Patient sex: F
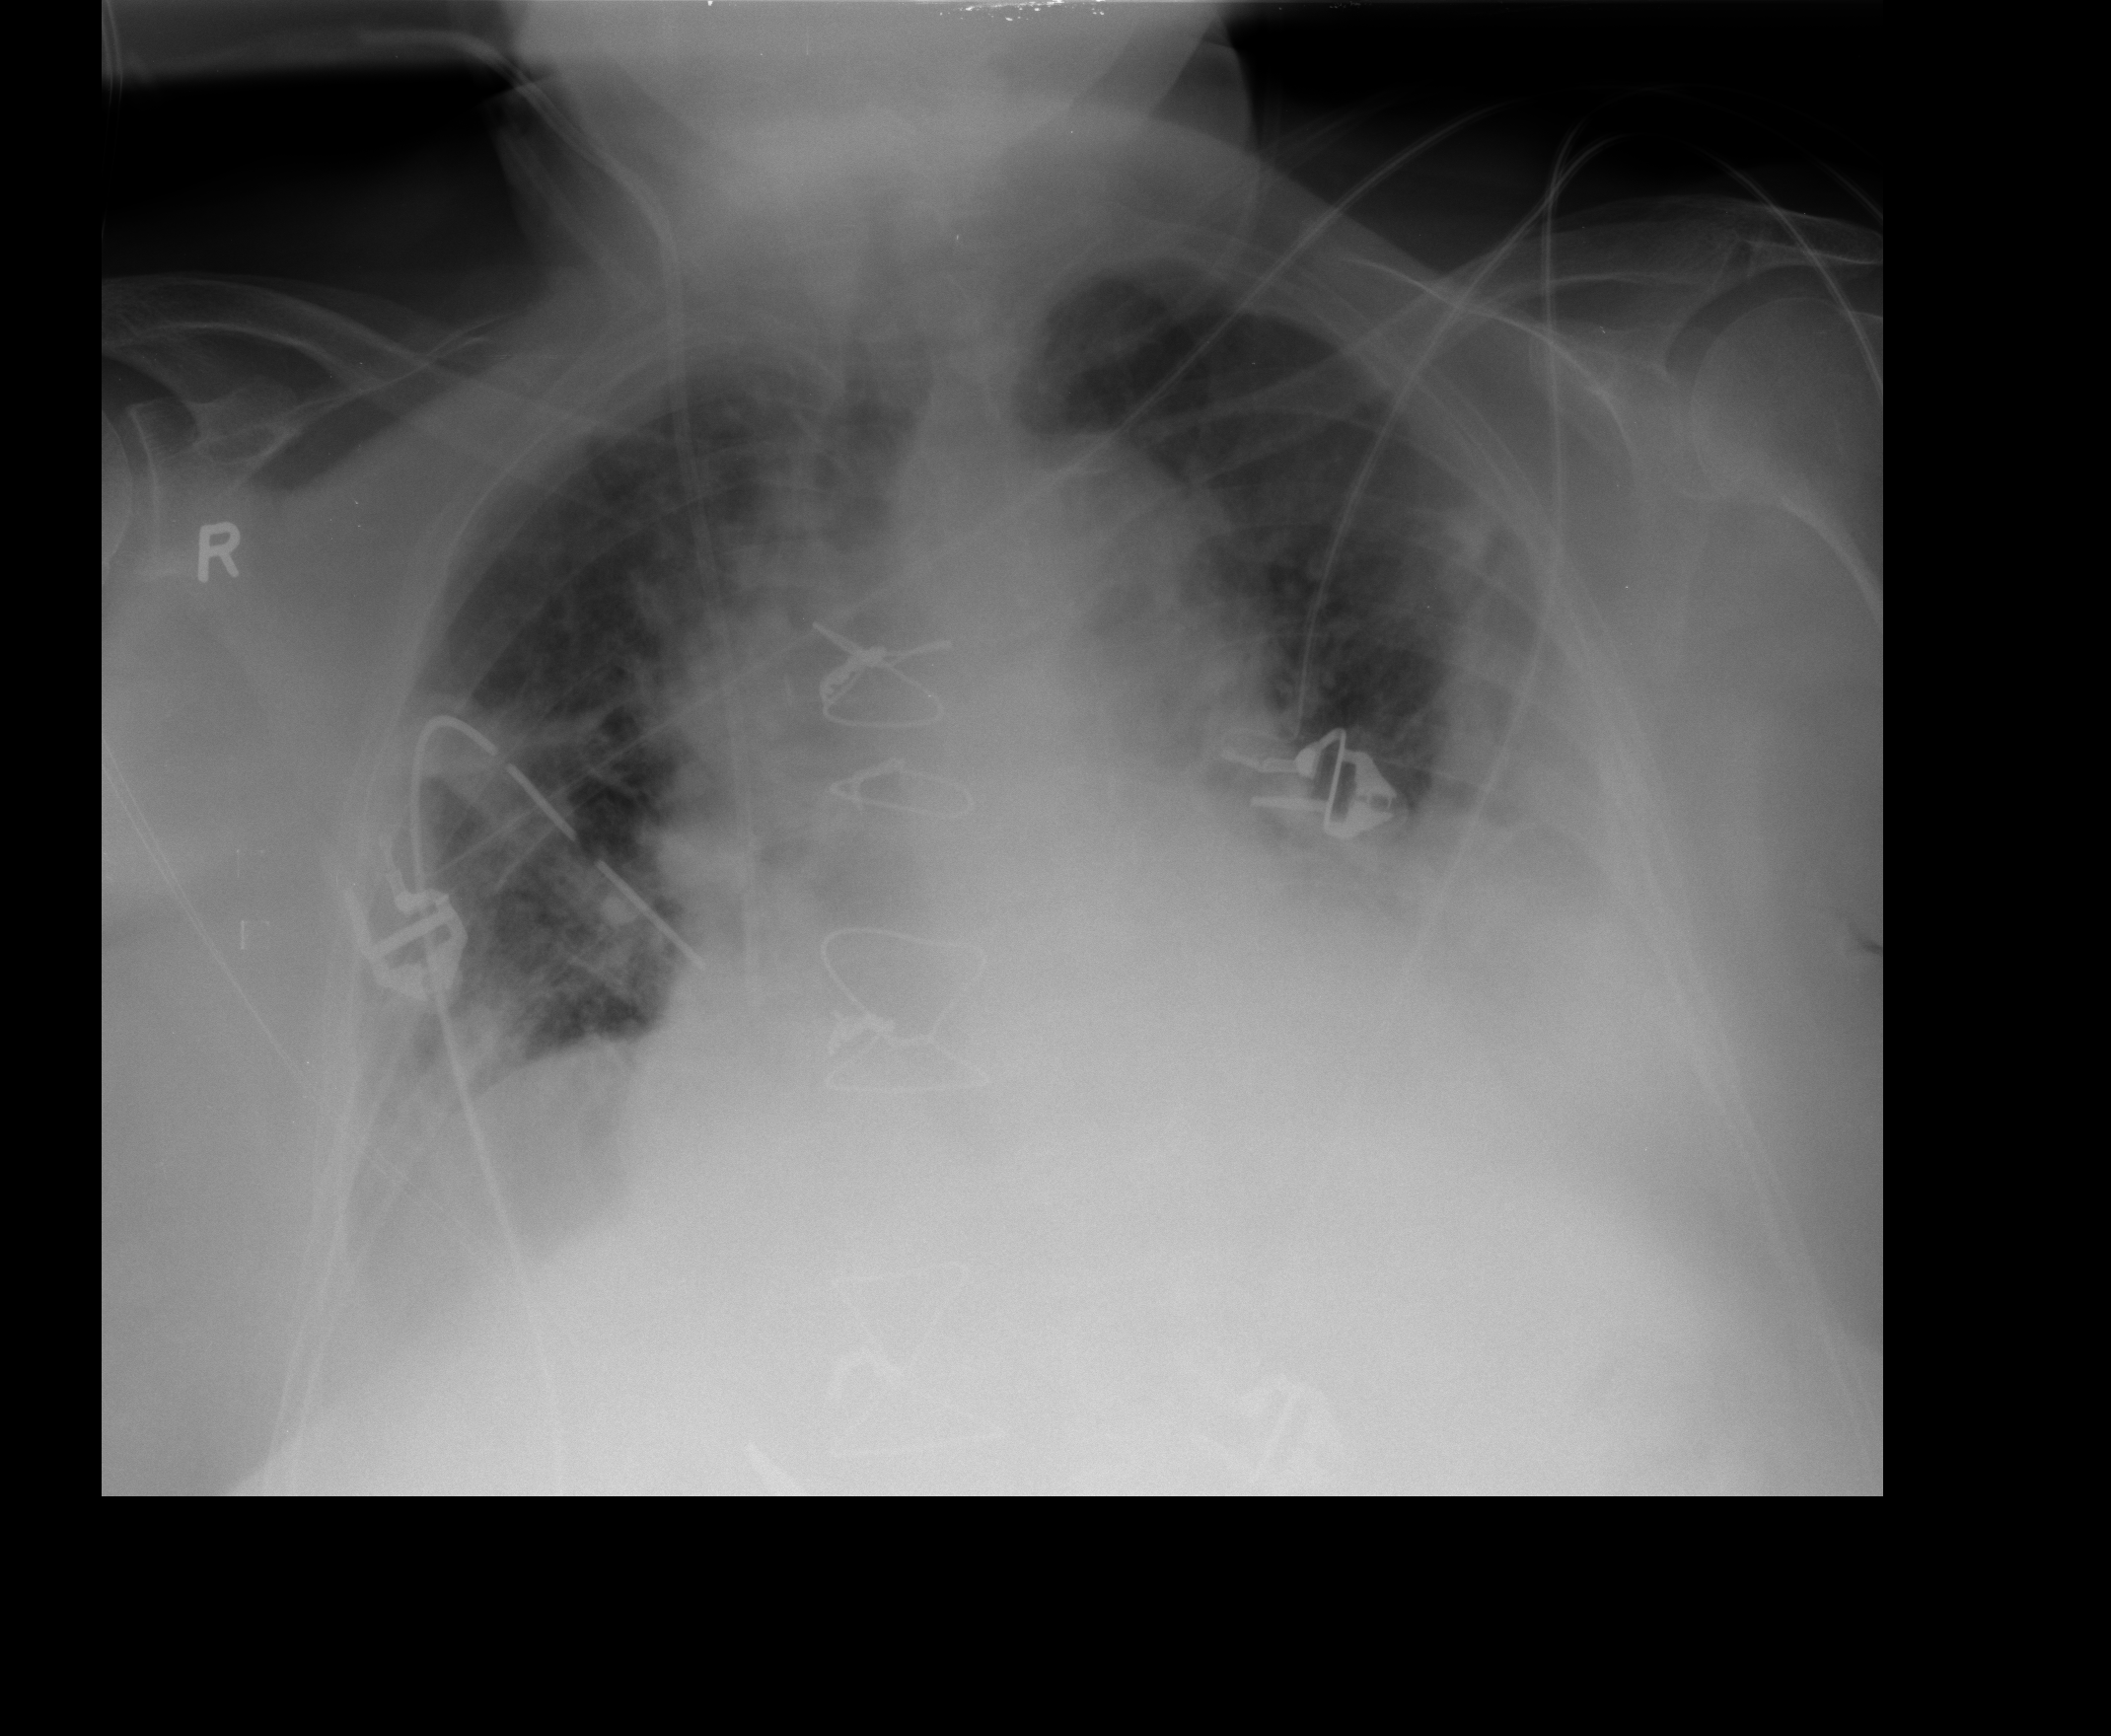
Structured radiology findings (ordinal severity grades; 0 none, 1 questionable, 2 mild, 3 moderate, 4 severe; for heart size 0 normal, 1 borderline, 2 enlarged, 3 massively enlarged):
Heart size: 2
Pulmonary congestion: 2
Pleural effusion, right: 2
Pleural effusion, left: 2
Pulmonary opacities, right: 0
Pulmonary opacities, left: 0
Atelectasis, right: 2
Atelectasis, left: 2